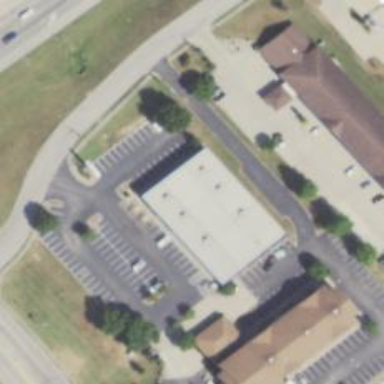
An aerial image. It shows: Retail building.